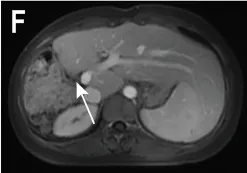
Images of the operation and the MRI reexamination after surgery. (D-F) show the MRI reexamination after surgery. Arrows in (D-F) figures indicate the liver resection margin.
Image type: radiology (mri)